Interaction volume radius: 5 \u00c5
Interaction volume height: 30 \u00c5
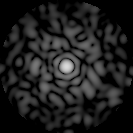
Disorder parameter: 0.8172